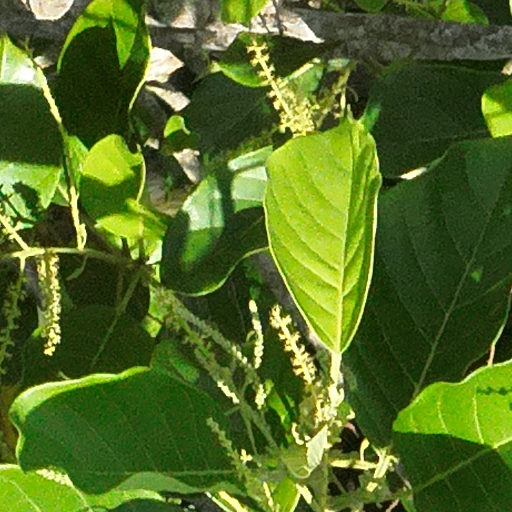
Species: Hieronyma alchorneoides
GBIF accepted scientific name: Hieronyma alchorneoides
Crown area (m\u00b2): 165.563